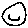
Label: smiley face